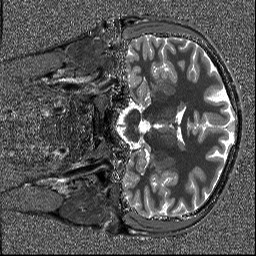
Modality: T1map
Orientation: coronal
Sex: male